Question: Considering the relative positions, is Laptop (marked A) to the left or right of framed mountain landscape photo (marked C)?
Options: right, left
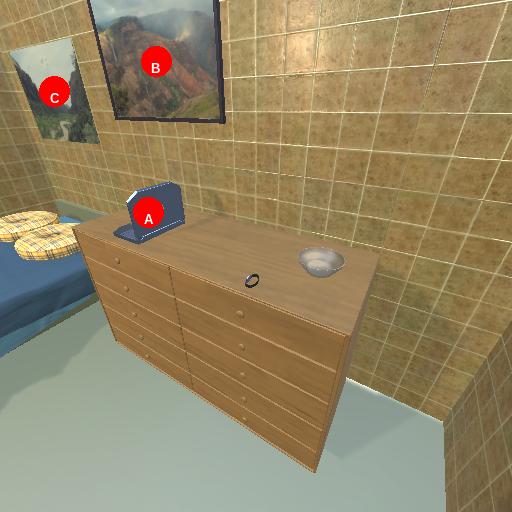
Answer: right